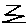
Label: zigzag